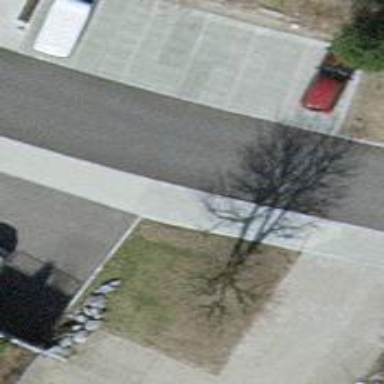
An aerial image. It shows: Urban tree adds touch of nature to the surroundings.